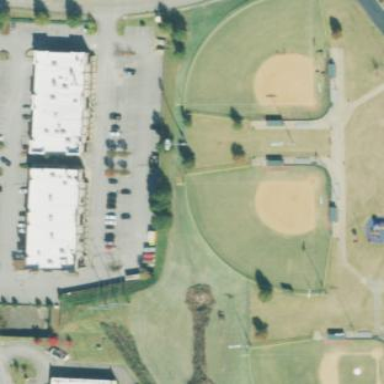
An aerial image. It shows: Softball pitch for leisure and sport activities.